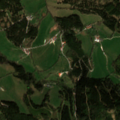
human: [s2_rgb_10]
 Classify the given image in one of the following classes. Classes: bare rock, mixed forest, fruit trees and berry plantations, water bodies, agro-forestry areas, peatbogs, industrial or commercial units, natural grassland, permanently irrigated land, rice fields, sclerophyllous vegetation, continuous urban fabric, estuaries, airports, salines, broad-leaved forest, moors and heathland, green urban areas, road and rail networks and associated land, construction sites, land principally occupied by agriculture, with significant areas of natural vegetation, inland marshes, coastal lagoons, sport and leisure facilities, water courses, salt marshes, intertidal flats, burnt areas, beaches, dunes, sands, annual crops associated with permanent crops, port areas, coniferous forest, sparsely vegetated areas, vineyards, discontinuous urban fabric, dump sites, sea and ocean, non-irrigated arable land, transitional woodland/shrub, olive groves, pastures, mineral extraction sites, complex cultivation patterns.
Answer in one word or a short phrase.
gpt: pastures, land principally occupied by agriculture, with significant areas of natural vegetation, coniferous forest